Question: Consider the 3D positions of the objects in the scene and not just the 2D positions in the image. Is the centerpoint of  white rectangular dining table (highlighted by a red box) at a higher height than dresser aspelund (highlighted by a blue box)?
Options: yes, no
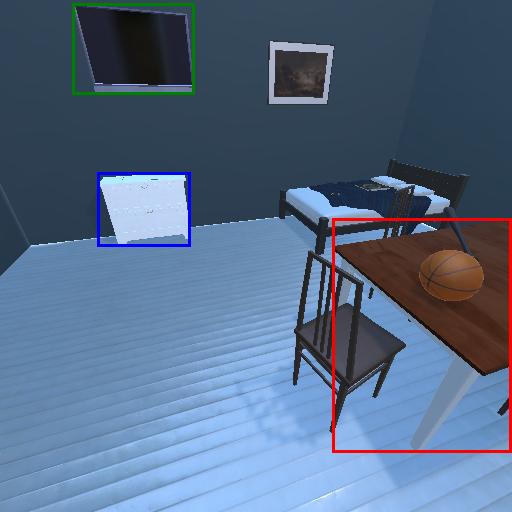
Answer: yes